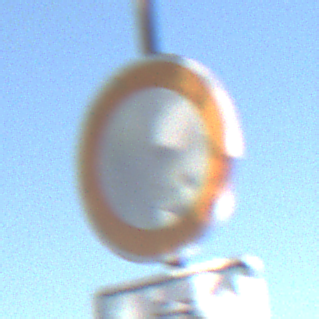
Verkehrszeichen: VerbotFahrzeugeAllerArt
Zusatzzeichen unten: EinspurigeFahrzeugeFrei1
Umgebung: Outdoor, Urban
Tageszeit: MorningAfternoon
Wetter: Clear
Licht: Natural
Jahreszeit: NotSpecified
Kontrast: HighContrast